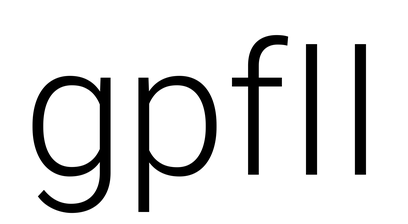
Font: Roboto_Light